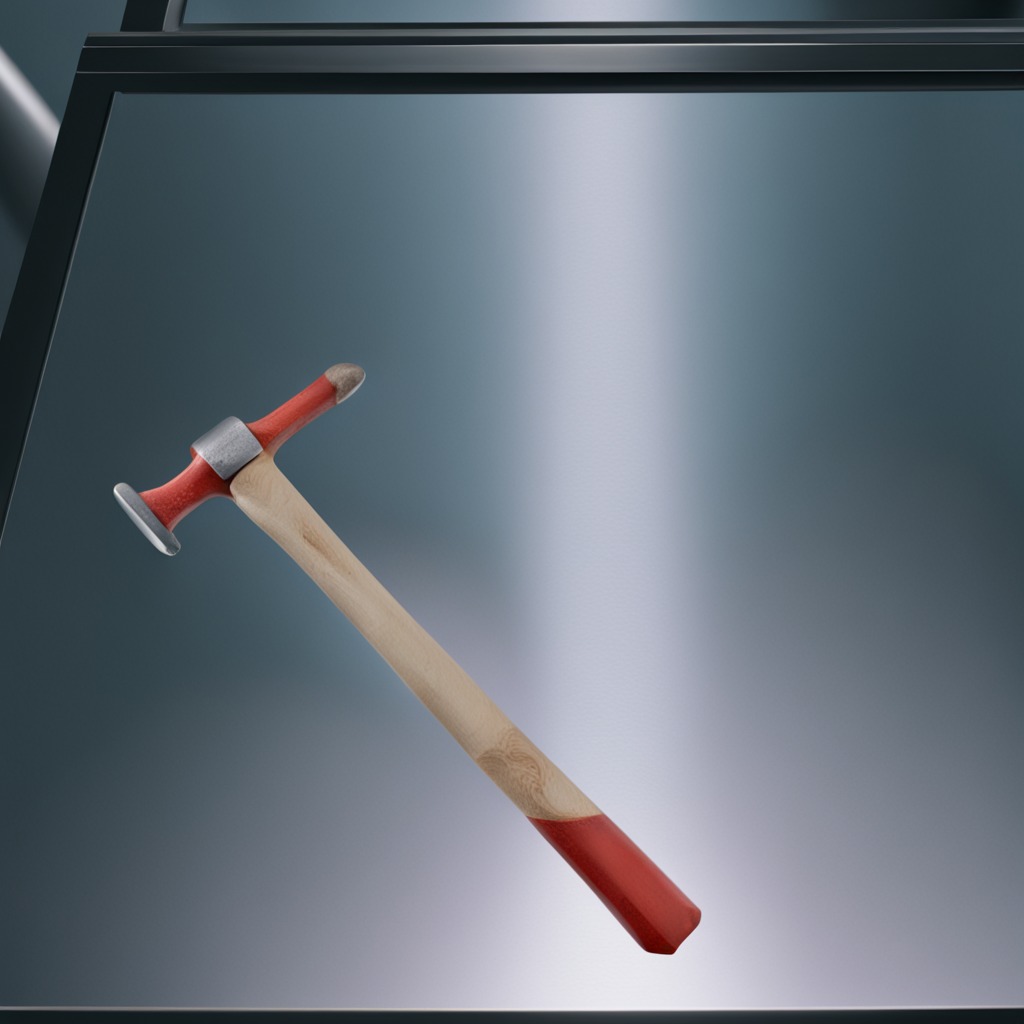
A hammer is lying on the metal table in the machine shop under fluorescent lights.